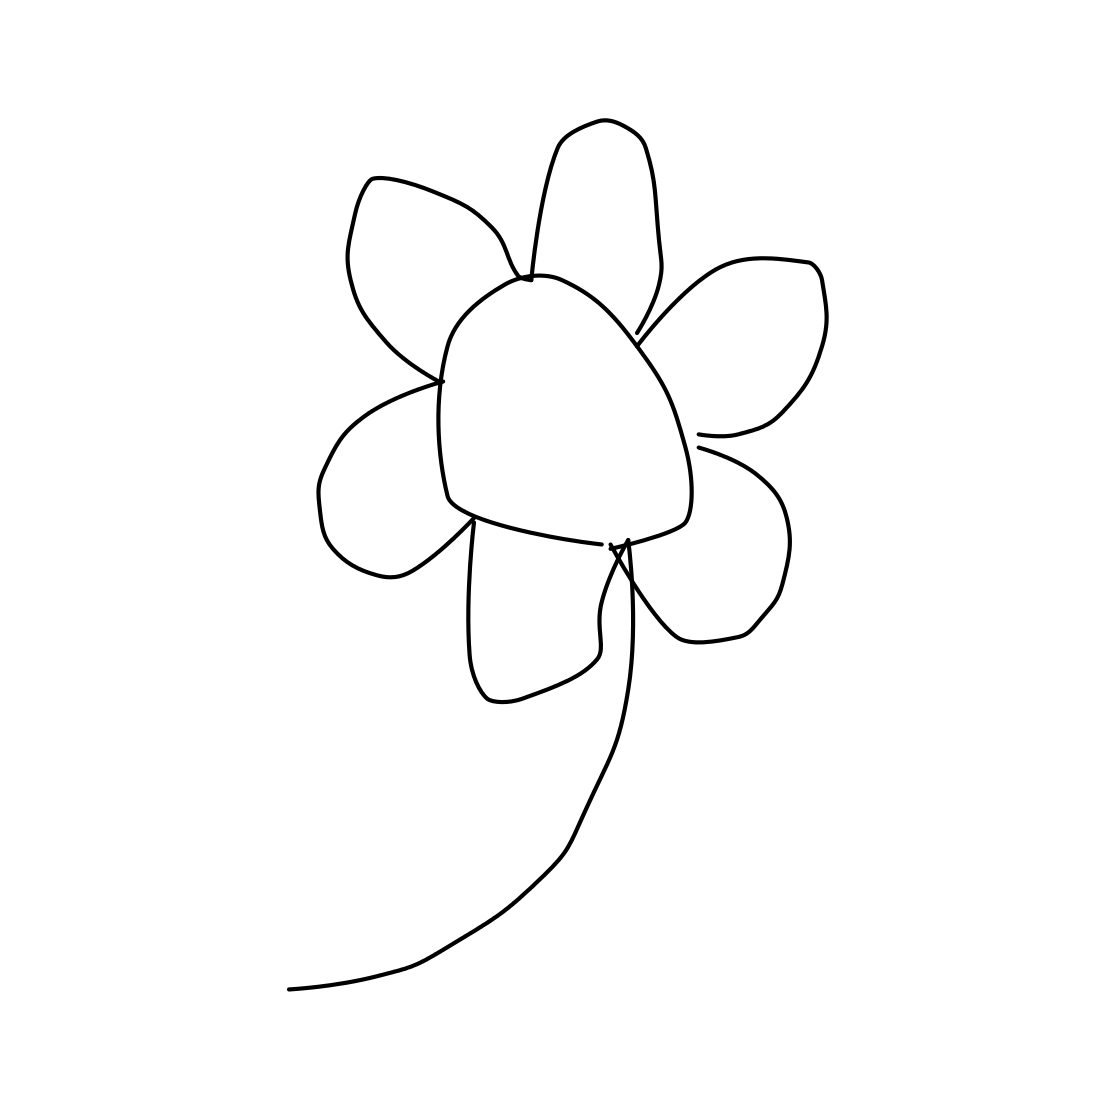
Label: flower with stem